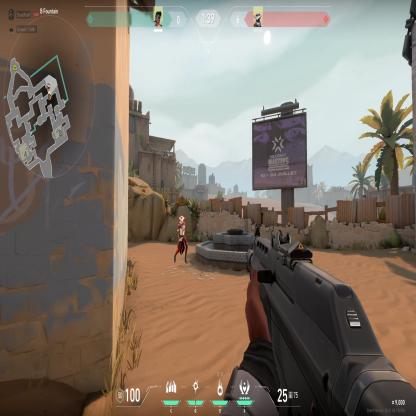
Label: enemy